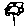
Label: flower